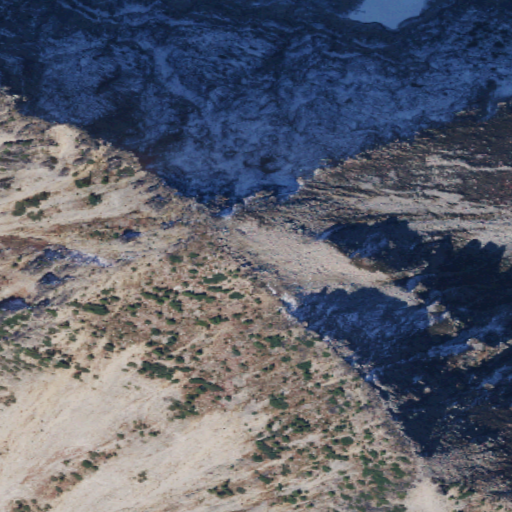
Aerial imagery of mountain in Washington named Beebe Mountain containing barren land, grassland, shrub, and evergreen forest